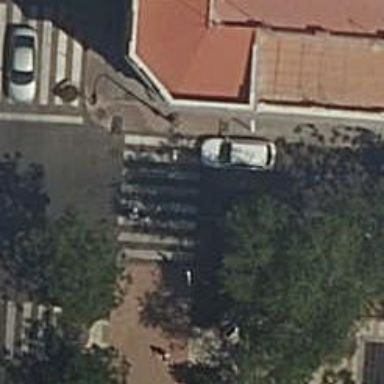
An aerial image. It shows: Sidewalk made of paving stones.